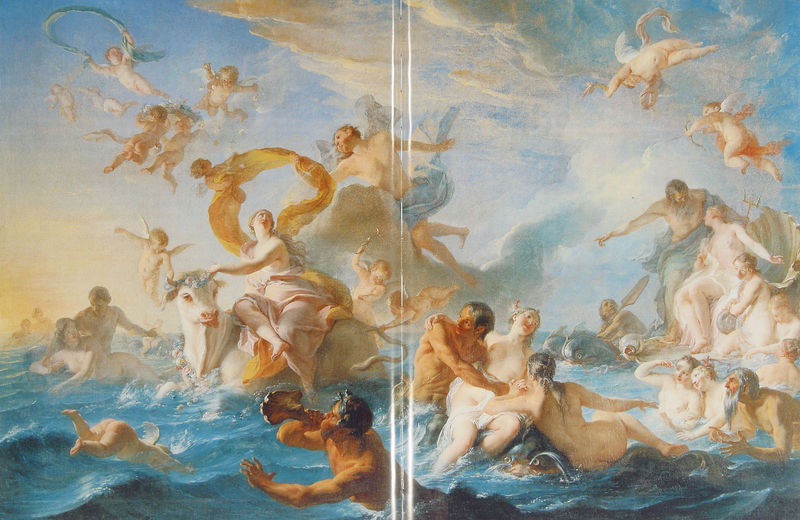
Titel: Entführung der Europa
Künstler: Noel-Nicolas Coypel
Institution: Philadelphia, Museum of Art
Schlagwörter: gemälde, himmel, meer, wasser, wolken, frauen, menschen, see, frau, licht, tuch, wolke, barock, horn, fliegen, engel, wellen, kuh, rind, flut, stuck, schwimmen, nixe, allegorie, mythologie, götter, zeus, nymphen, blumenkranz, venus, putten, stier, putti, europa, neptun, dreizack, poseidon, posseidon, muschelhorn, mescnehn, neptung